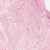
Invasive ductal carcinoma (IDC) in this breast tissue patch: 0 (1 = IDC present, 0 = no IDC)